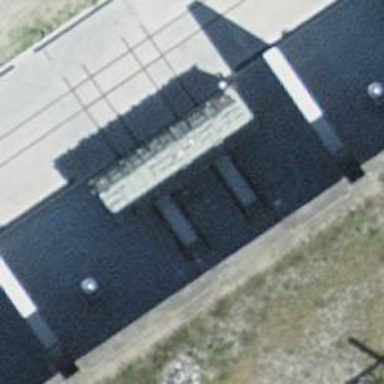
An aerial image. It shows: Outdoor main transformer.